Question: I am trying to make a slack bot that interacts with the <URL> application. Right now, a team is receiving a message and manually inputting a form into salesforce, and I think it would be much easier, efficient, and accurate to have a computer program do it. For security and privacy reasons, the salesforce administrators want me to try and use troops, which allows me to edit the form, so the idea is to call a certain form, update it with information whenever we get it in the slack, then have salesforce copy and save the form as a new one.
My question is can I have my slack bot press two salesforce buttons and input one line of text into a troops message? If yes, what is the best way to go about this? Currently I have some code written up using the edit message feature, but am unsure if editing the message will actually change anything or submit the form... I am also using <URL> as a base if that changes anything or makes this easier or harder.
Here is the edit message code I have now that is not finished, but I feel like won't work...

If there is a better way to do this I am open to hearing ideas as well.
Thanks for the help in advance
Edit: Or if anyone knows if bots can interact with interactive messages or not.
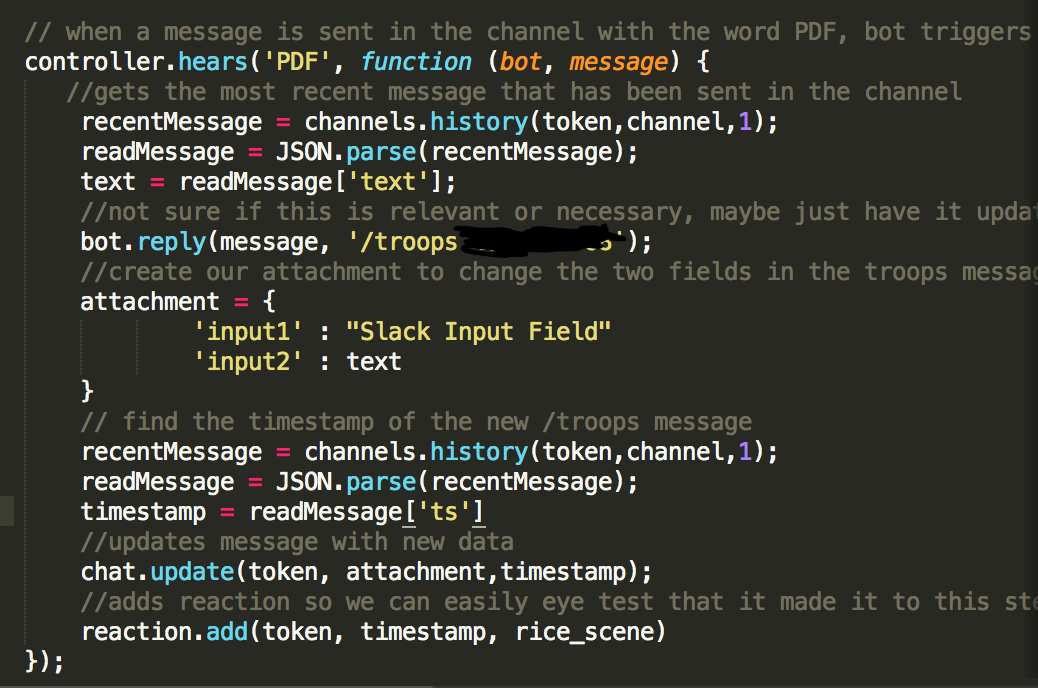
Answer: Alas, it is not possible to interact with Slack dialogs from an external API.